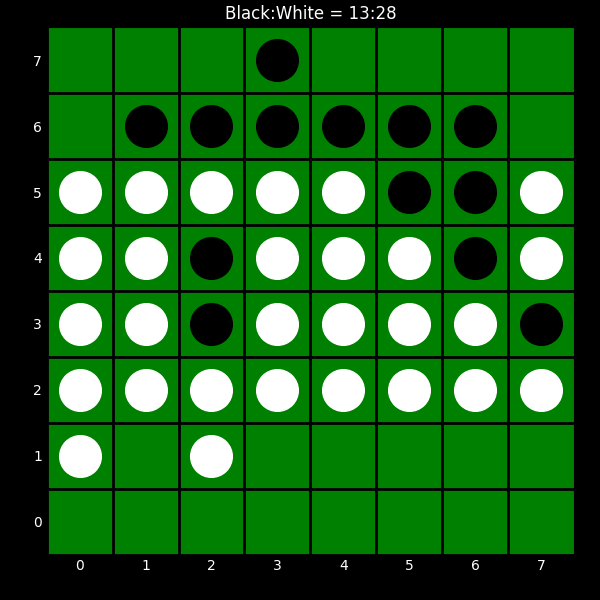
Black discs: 13
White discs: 28